Interaction volume radius: 5 \u00c5
Interaction volume height: 15 \u00c5
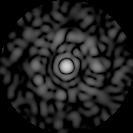
Disorder parameter: 0.8402